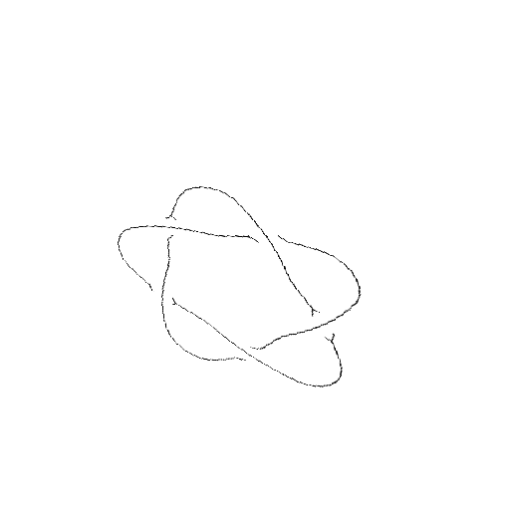
Crossing number: 5